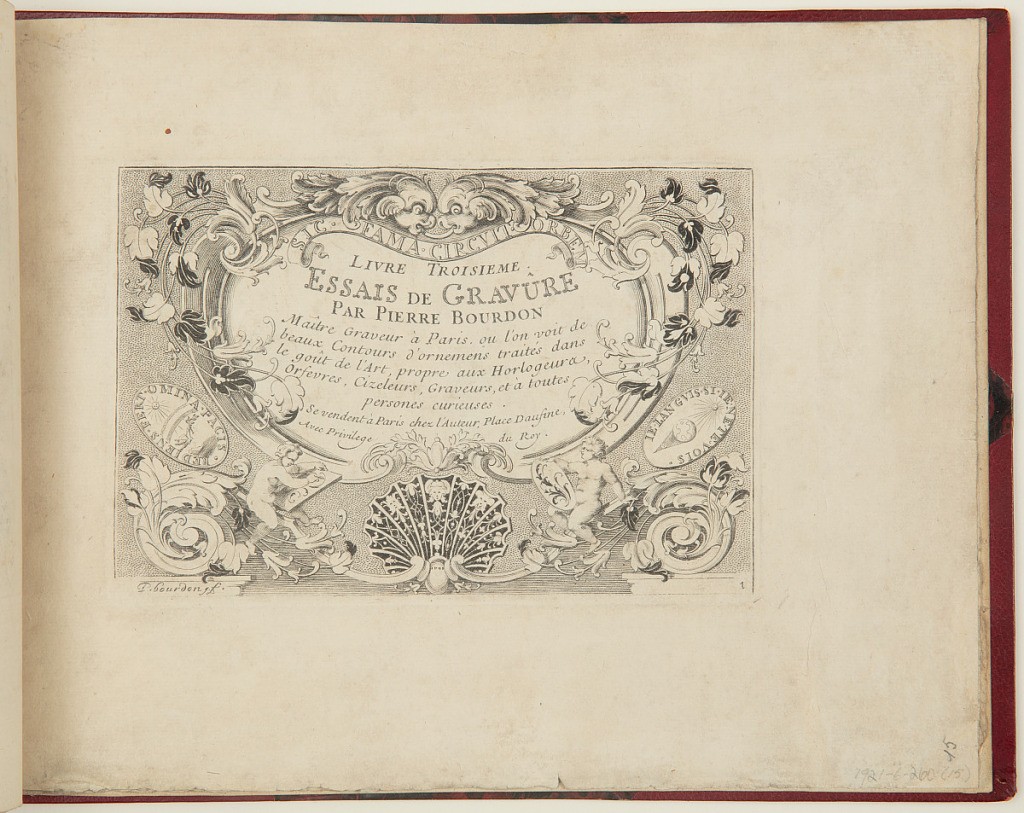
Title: Title Page
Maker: Pierre Bourdon, French, ca. 1656 – 1708 after
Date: ca. 1703
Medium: Etching and engraving on paper
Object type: Print
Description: The title page for a series of ornament prints. The title is lettered within a cartouche framed by scrolling leaves, mascarons (masks), putti, a shell, and oval devices. The plate is signed and numbered.